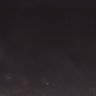
Metastatic tissue present: no